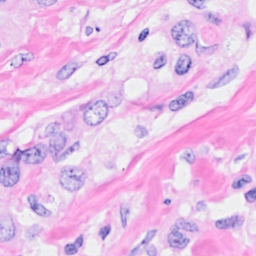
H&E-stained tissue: Breast